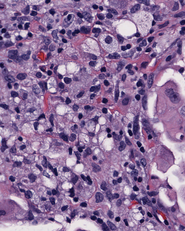
Tumor epithelial tissue: yes
Tumor-associated stroma tissue: no
Normal tissue: no